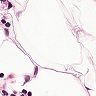
Metastatic tissue present: no